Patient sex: F
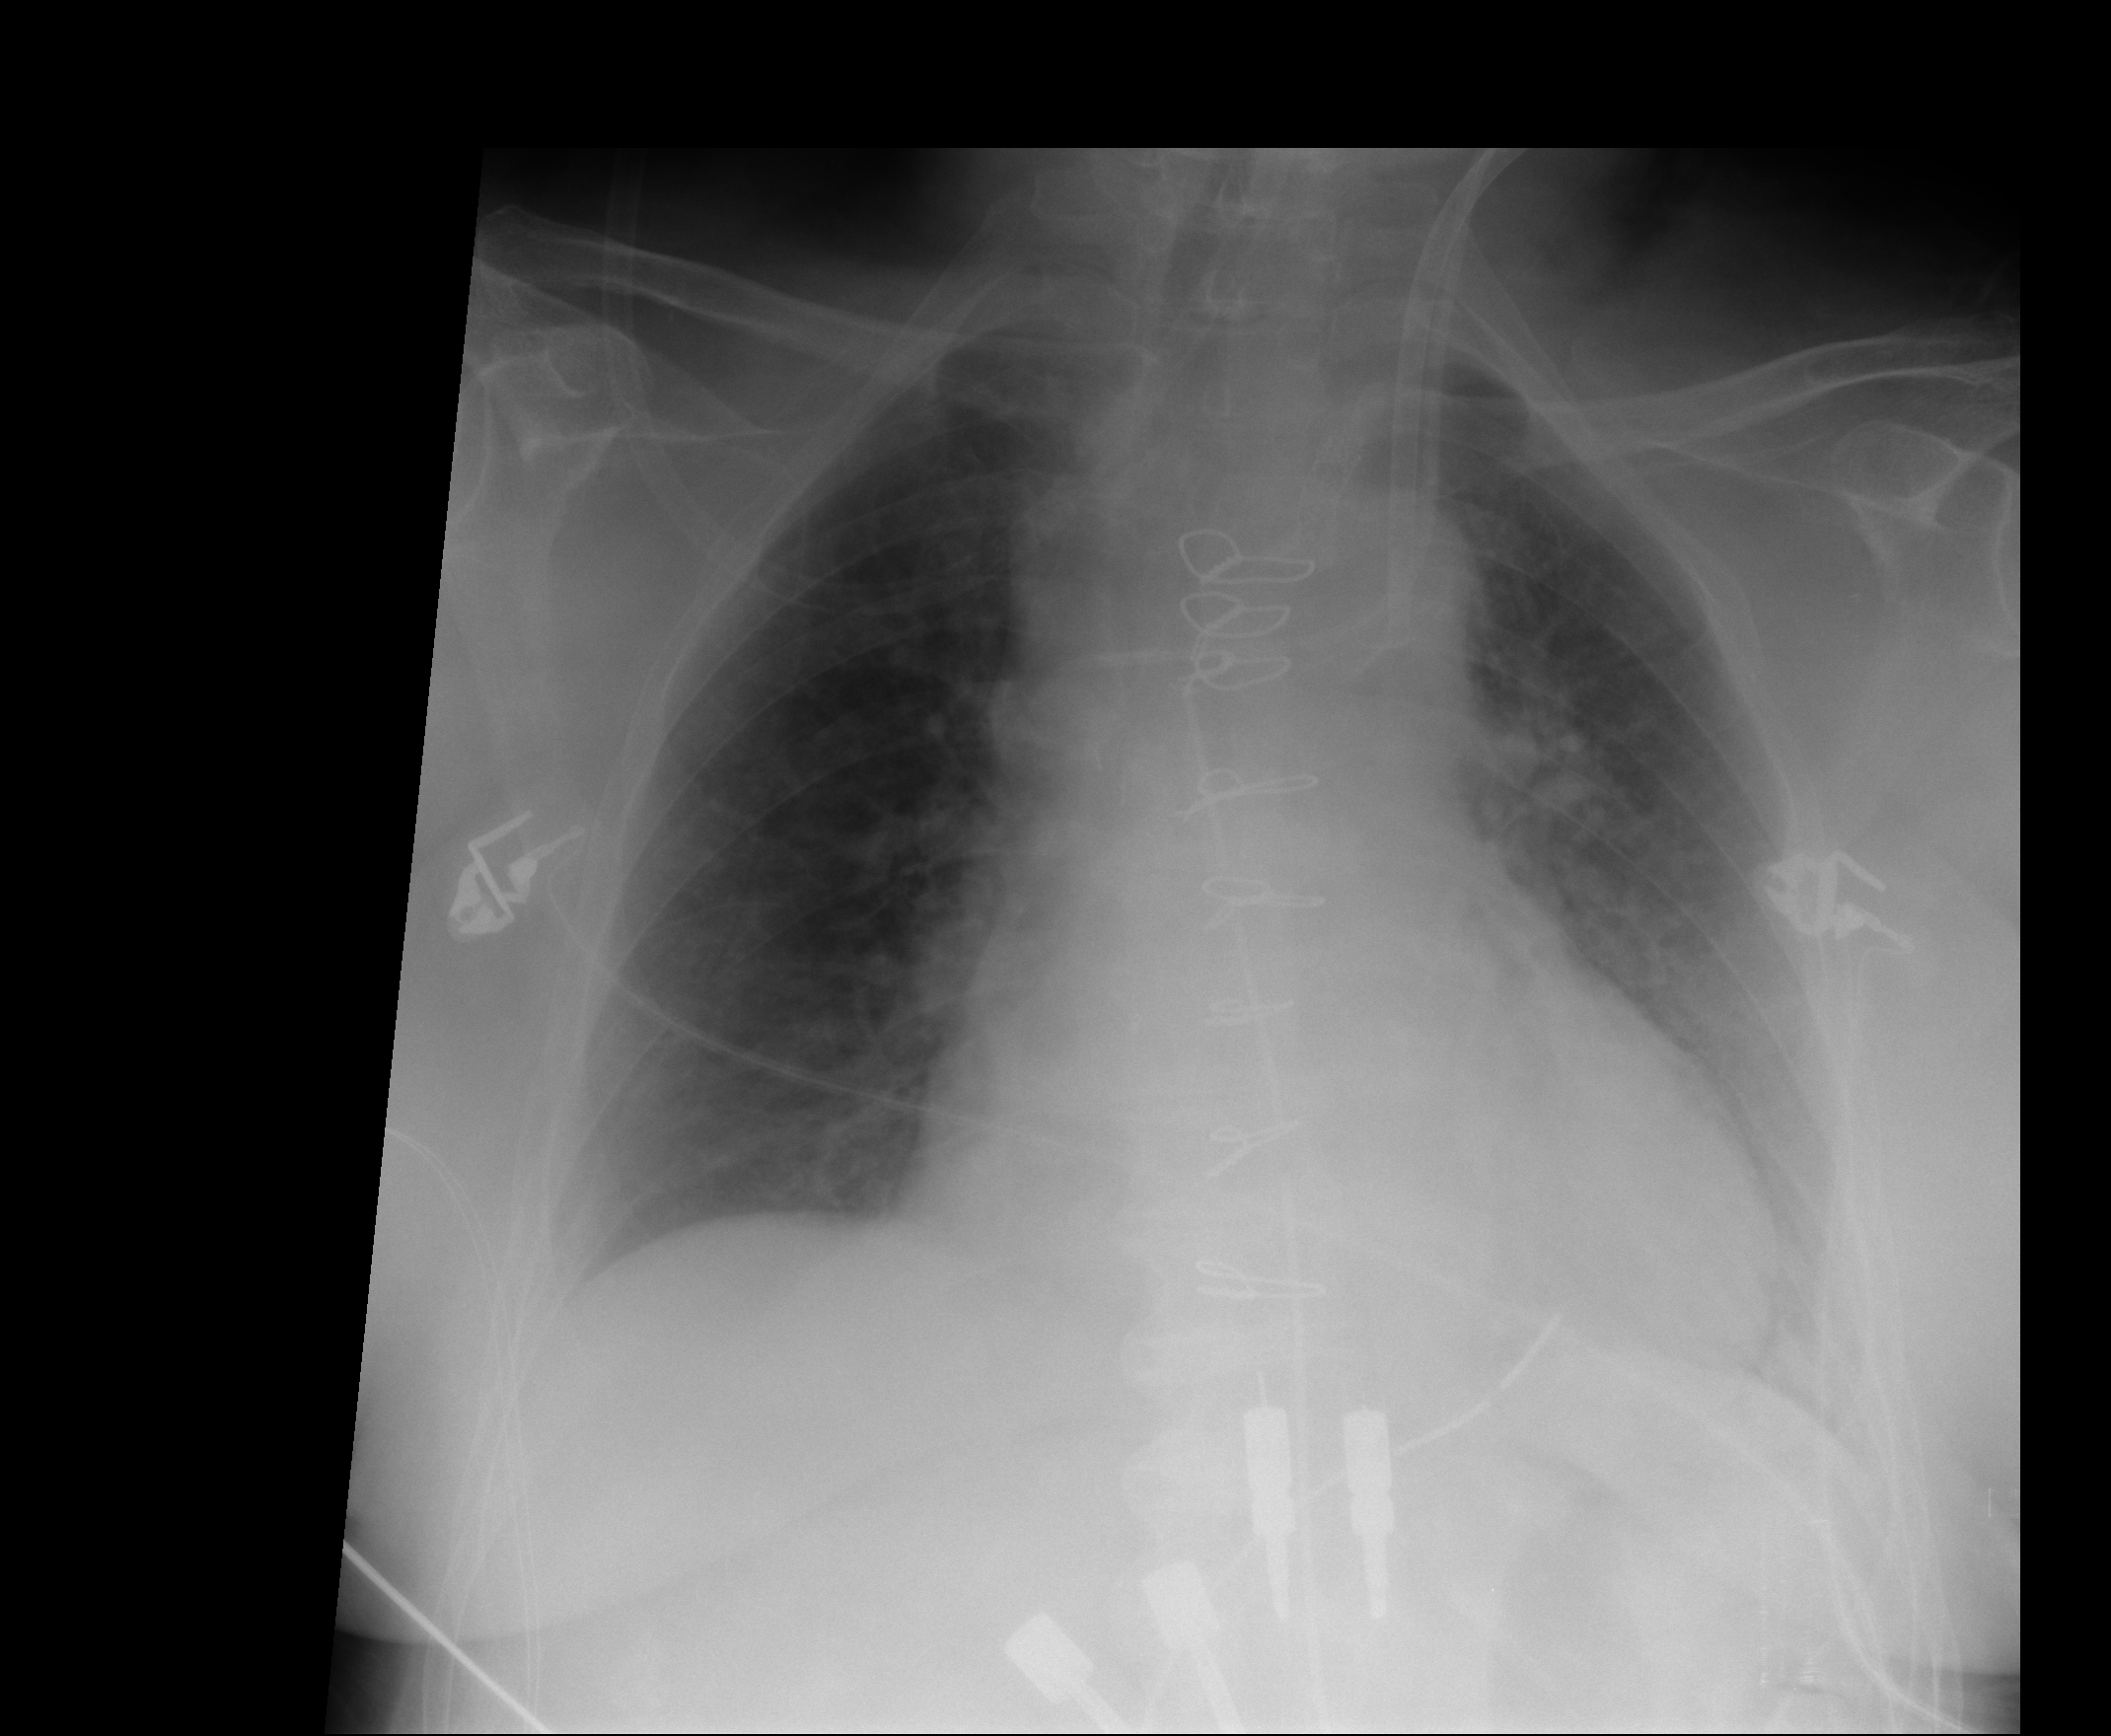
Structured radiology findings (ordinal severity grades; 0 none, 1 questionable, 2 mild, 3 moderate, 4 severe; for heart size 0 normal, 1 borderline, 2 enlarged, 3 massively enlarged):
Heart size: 2
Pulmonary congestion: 2
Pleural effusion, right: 1
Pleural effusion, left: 2
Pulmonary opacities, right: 0
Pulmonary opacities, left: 1
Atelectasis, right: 1
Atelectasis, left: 2